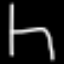
Label: chair